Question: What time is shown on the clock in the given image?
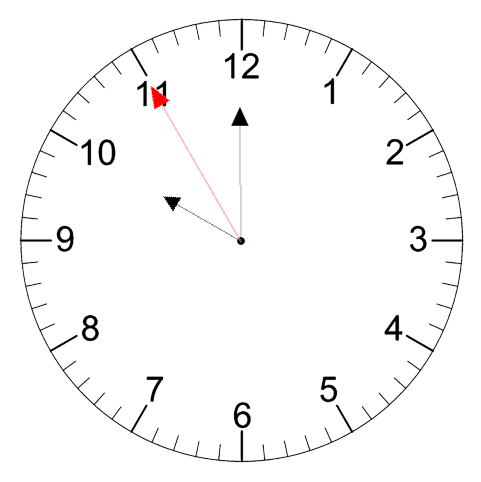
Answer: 09:59:55